Aerial crown-view tile of a tropical tree (Barro Colorado Island, Panama), acquired 20250217:
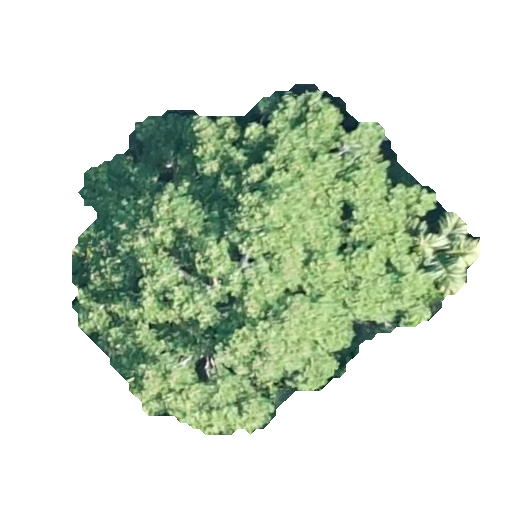
Species: Jacaranda copaia
GBIF accepted scientific name: Jacaranda copaia
Crown area: 138.737 m²